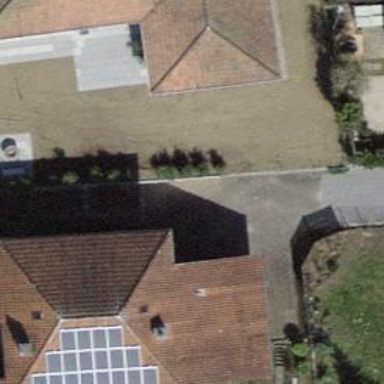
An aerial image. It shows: Building with tiled roof.